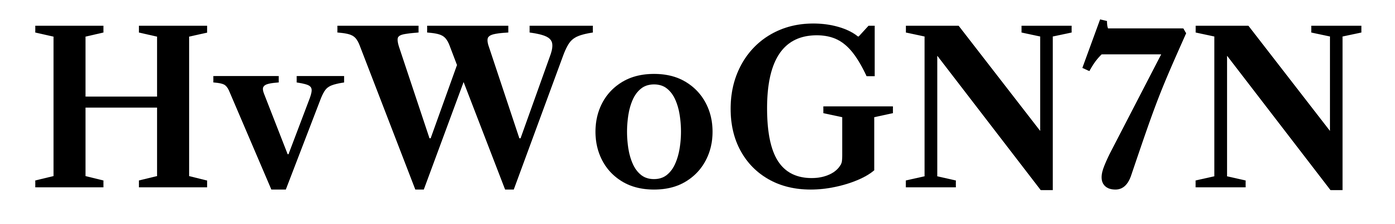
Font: LibreCaslonText_SemiBold